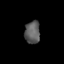
Tissue: skin
Cell type: Epithelial cells
Senescence score: 0.197
Nuclear area (px): 340
Mean DAPI intensity: 91.326